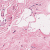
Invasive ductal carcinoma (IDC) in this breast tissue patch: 0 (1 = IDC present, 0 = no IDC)